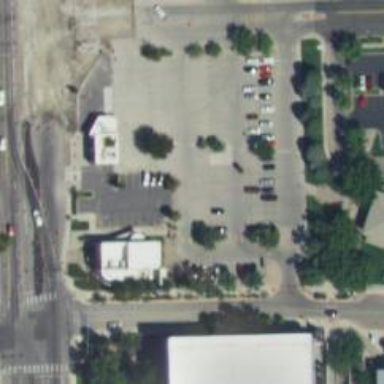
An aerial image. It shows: Parking space is available.